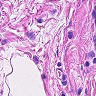
Metastatic tissue present: no